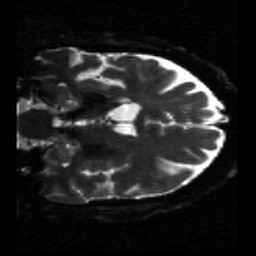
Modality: sbref
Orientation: coronal
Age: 47
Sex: male
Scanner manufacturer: siemens
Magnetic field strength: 3 T
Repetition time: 5.25 s
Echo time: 0.08 s